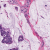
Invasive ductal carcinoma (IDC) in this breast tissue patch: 1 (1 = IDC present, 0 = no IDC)